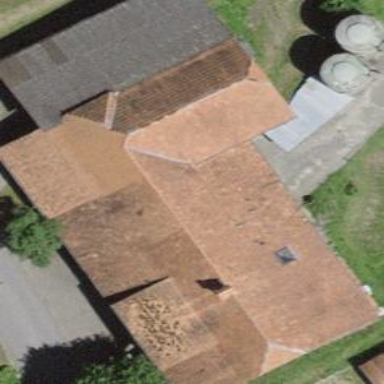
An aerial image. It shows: Farm building.